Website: home-depot
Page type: account-selection
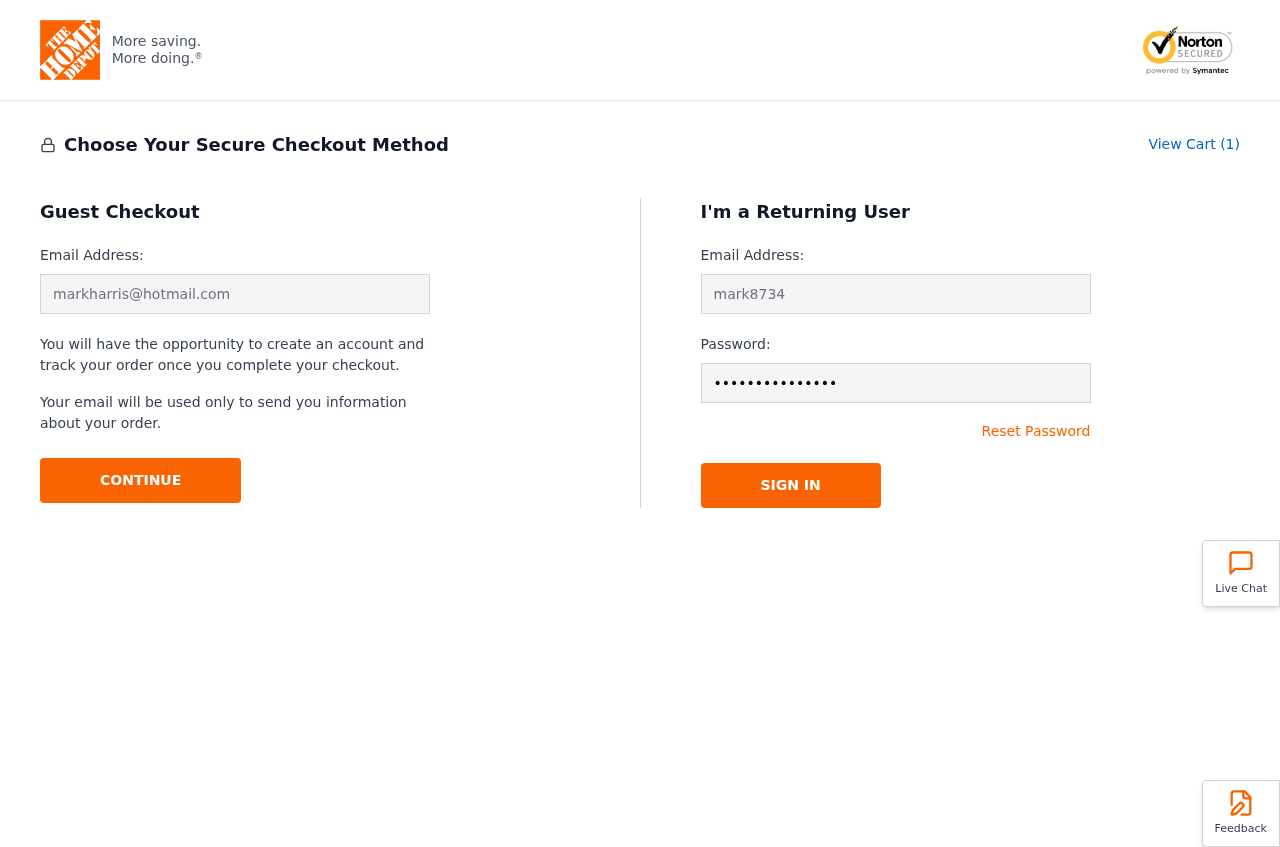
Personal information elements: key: PII_EMAIL
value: markharris@hotmail.com
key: PII_LOGIN_USERNAME
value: mark8734
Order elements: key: ORDER_NUM_ITEMS
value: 1